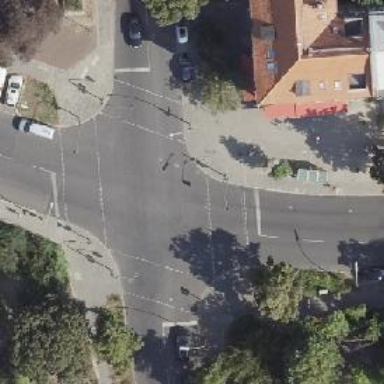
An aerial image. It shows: Road crossing with traffic signals.